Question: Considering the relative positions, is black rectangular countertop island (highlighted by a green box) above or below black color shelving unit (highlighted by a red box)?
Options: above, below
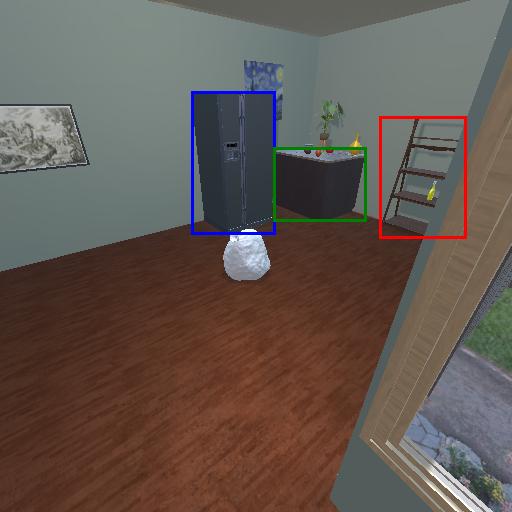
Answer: above